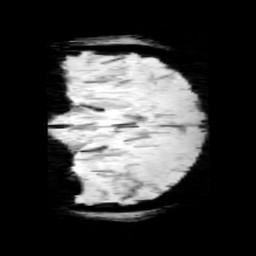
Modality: minIP
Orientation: coronal
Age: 13
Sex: male
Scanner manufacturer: siemens
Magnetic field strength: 3 T
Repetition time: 0.027 s
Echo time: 0.02 s